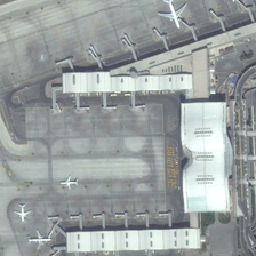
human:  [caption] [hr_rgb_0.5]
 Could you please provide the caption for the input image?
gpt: An airplane was parked under a street lamp .

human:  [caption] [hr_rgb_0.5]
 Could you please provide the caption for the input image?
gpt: four planes are scattered near a terminal in an airport .

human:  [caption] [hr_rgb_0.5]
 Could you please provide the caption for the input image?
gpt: The plane pointed to the white building.

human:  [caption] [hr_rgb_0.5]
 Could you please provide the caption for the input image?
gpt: There is an airport next to three white buildings .

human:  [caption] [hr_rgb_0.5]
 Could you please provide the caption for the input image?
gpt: A plane is pointing at the white building.